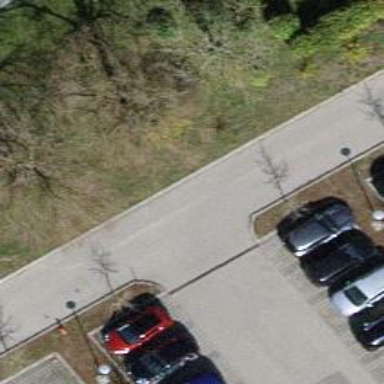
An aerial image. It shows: Road serving as parking aisle.